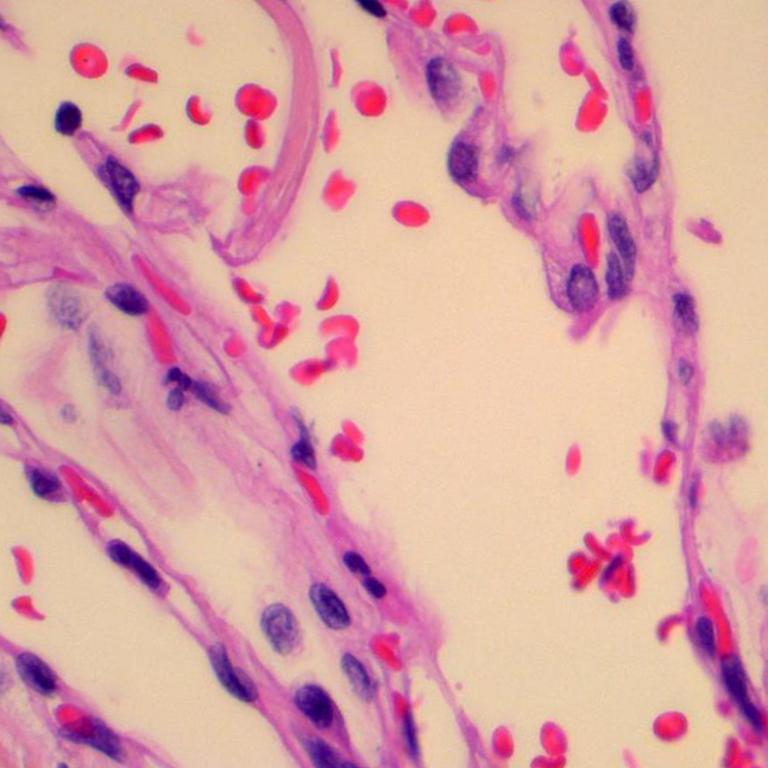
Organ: lung
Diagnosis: benign